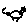
Label: cat